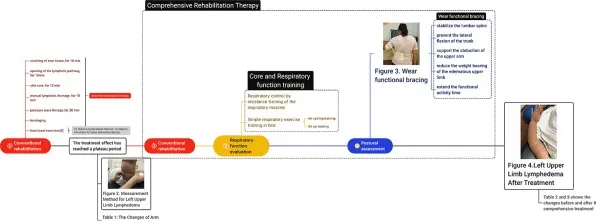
The flow chart of treatment.
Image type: chart (chart)